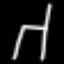
Label: chair